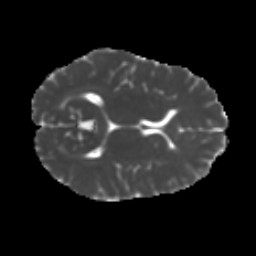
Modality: MD
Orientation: axial
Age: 22
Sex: male
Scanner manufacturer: ge
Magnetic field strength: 3 T
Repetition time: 7.8 s
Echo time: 0.0608 s